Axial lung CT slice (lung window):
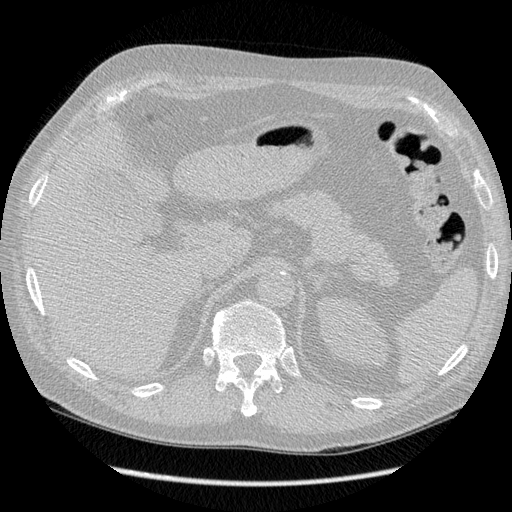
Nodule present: no